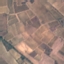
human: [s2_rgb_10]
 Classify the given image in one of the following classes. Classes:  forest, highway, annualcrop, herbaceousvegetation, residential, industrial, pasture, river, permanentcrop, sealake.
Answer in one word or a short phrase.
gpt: PermanentCrop